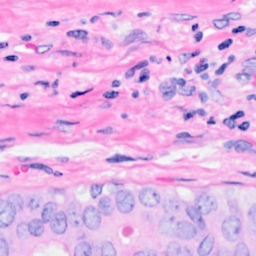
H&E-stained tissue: Breast